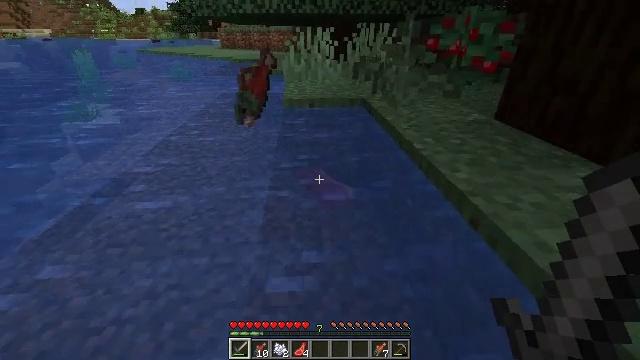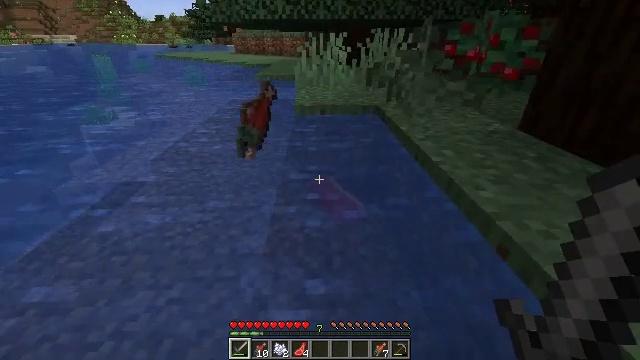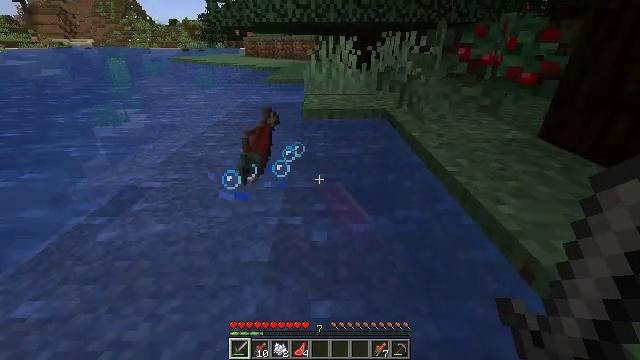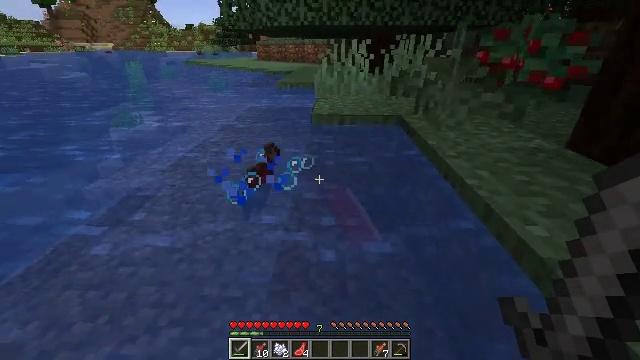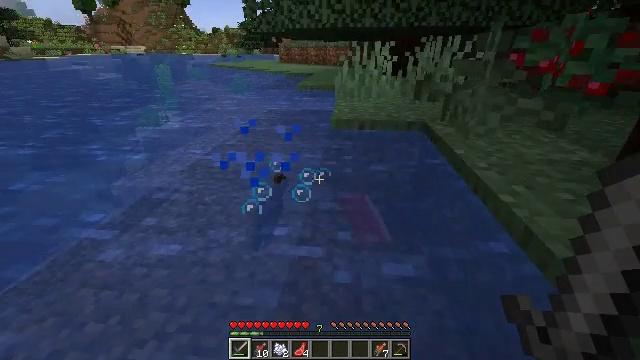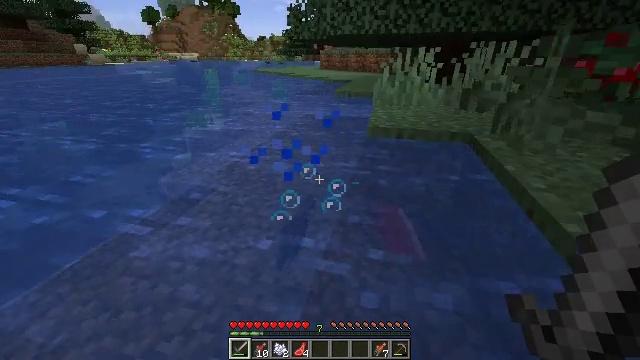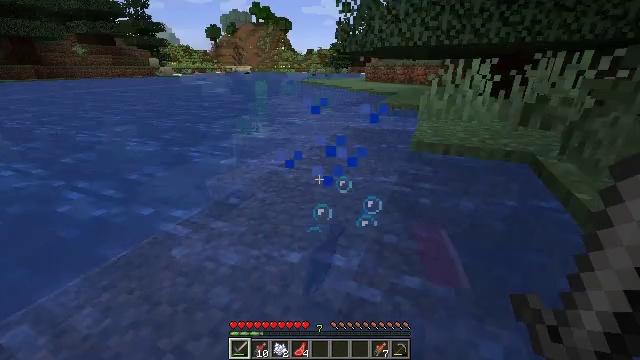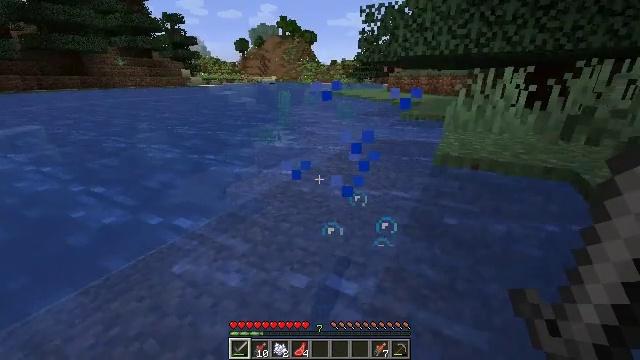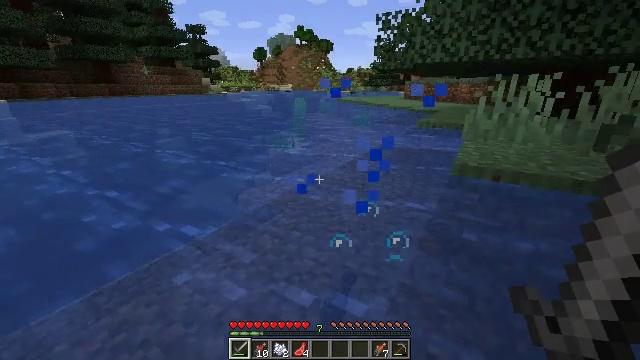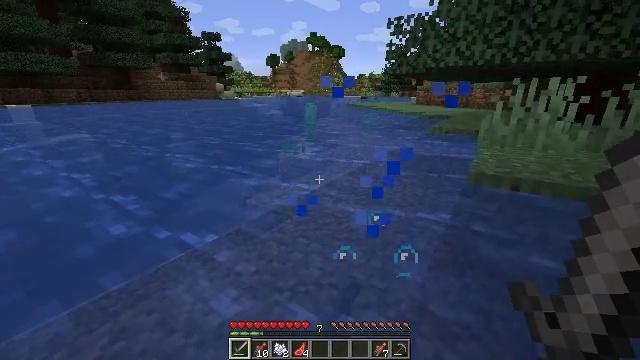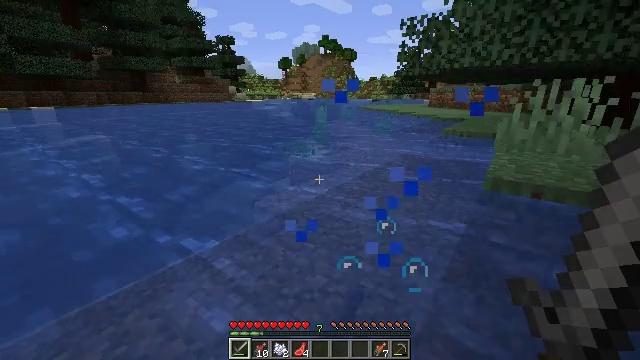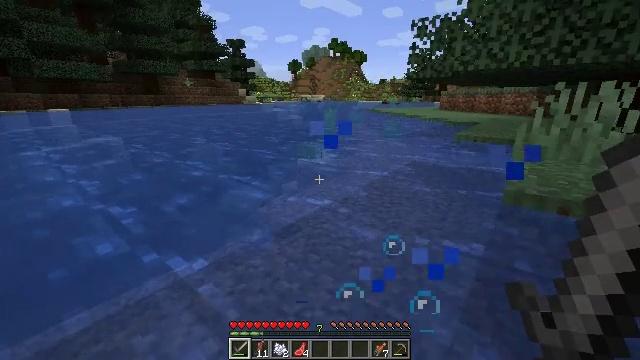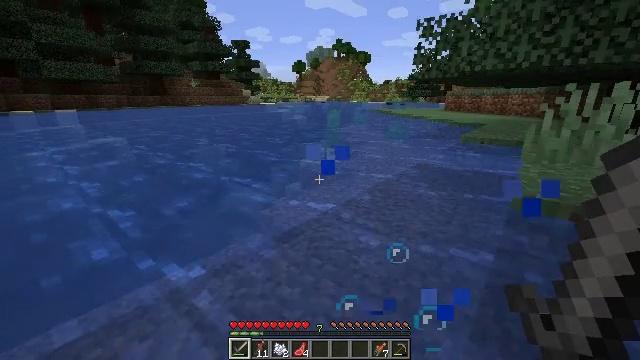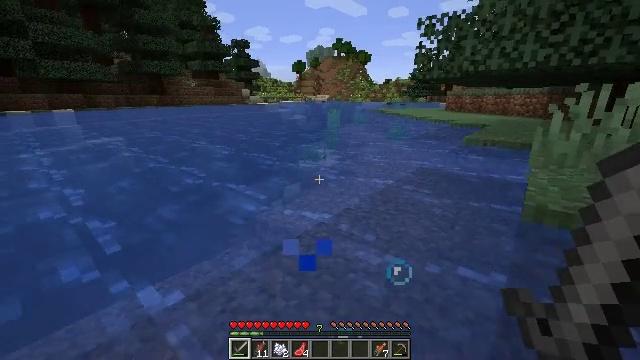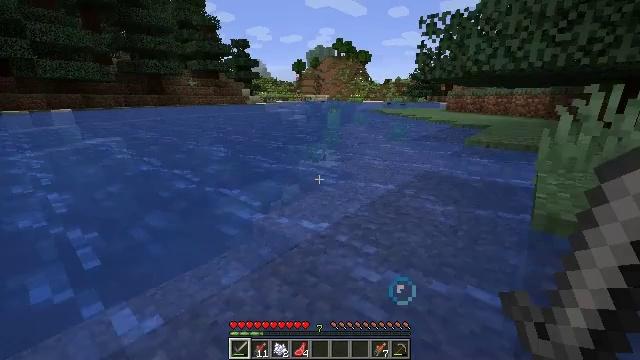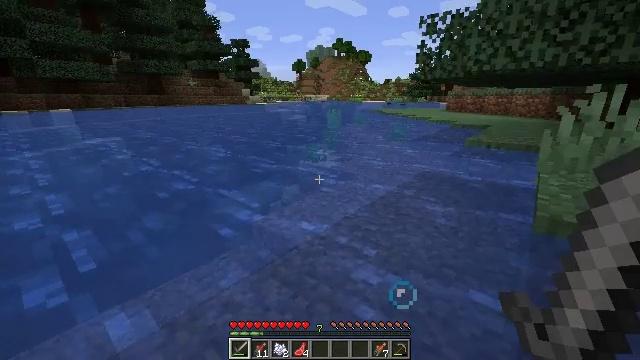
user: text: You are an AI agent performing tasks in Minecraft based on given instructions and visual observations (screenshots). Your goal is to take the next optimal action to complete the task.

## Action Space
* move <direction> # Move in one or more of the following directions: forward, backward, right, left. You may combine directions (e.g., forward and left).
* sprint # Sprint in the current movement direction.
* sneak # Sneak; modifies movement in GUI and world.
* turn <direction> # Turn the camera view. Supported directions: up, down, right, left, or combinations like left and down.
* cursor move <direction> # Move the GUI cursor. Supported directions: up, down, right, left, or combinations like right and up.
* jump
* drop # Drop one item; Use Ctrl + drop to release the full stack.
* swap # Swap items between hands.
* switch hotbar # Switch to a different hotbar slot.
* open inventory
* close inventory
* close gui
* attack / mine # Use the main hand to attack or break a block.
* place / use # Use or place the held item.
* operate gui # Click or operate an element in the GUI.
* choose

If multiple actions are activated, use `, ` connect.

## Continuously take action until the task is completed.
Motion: motion action
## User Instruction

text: Hunt a salmon.
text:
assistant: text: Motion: move forward, turn left
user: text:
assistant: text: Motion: move forward, turn left
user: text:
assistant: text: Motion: move forward, turn left
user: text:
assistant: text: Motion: move forward, turn left
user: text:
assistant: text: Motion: move forward, turn left and up
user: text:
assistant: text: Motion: move forward, turn left and up
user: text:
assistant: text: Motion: move forward, turn left and up
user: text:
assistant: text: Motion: move forward, turn left and up
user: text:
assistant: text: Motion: move forward, turn left and up
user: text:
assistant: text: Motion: move forward, turn left
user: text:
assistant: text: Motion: move forward, turn left
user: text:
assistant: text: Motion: move forward
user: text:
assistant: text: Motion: move forward
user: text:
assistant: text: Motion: move forward
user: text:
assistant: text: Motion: move forward
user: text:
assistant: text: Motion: move forward
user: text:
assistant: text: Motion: move forward
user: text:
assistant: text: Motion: move forward
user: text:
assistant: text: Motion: move forward
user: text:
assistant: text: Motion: move forward
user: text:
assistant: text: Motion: move forward, turn left
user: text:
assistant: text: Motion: move forward, turn left
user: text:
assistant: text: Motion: move forward, turn left
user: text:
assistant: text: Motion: move forward, turn left
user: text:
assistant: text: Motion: move forward, turn left
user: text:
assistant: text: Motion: move forward, turn left
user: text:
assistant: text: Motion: move forward, turn left
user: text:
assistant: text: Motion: move forward, turn left
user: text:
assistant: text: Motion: move forward, turn left
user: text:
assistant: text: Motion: move forward, turn left